Question: '''
<select id="section" name="section">
<?php
include("Nethost.php");
$section = "";
$yr = "";
$sql = mysql_query("SELECT DISTINCT * FROM section ORDER BY yrlvl, section");
while ($row = mysql_fetch_array($sql)){
$section = $row['section'];
$yr = $row['yrlvl'];
?>
<option value="">Select</option>
<option <?php $result2 = mysql_query("SELECT section FROM student WHERE idnumber = '$idnumber'");
if(mysql_num_rows($result2) > 0) { ?>
selected="selected" <?php } ?> value="<?php print $section; ?>"><?php print $yr; ?> - <?php print $section; ?></option>
<?php } ?>
</select>
'''
Above is the php code of the select option. Populated with data from database table, how can I set that the first value if empty. I tried adding a Select but this is the result.
The option keeps repeating. What to do with this?
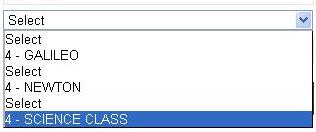
Answer: Try this
'''
<select id="section" name="section">
<?php
include("Nethost.php");
$section = "";
$yr = "";
$sql = mysql_query("SELECT DISTINCT * FROM section ORDER BY yrlvl, section");
?>
<option value="">Select</option>
<?php
while ($row = mysql_fetch_array($sql)){
$section = $row['section'];
$yr = $row['yrlvl'];
?>
<option <?php $result2 = mysql_query("SELECT section FROM student WHERE idnumber = '$idnumber'");
if(mysql_num_rows($result2) > 0) { ?>
selected="selected" <?php } ?> value="<?php print $section; ?>"><?php print $yr; ?> - <?php print $section; ?></option>
<?php } ?>
</select>
'''